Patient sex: F
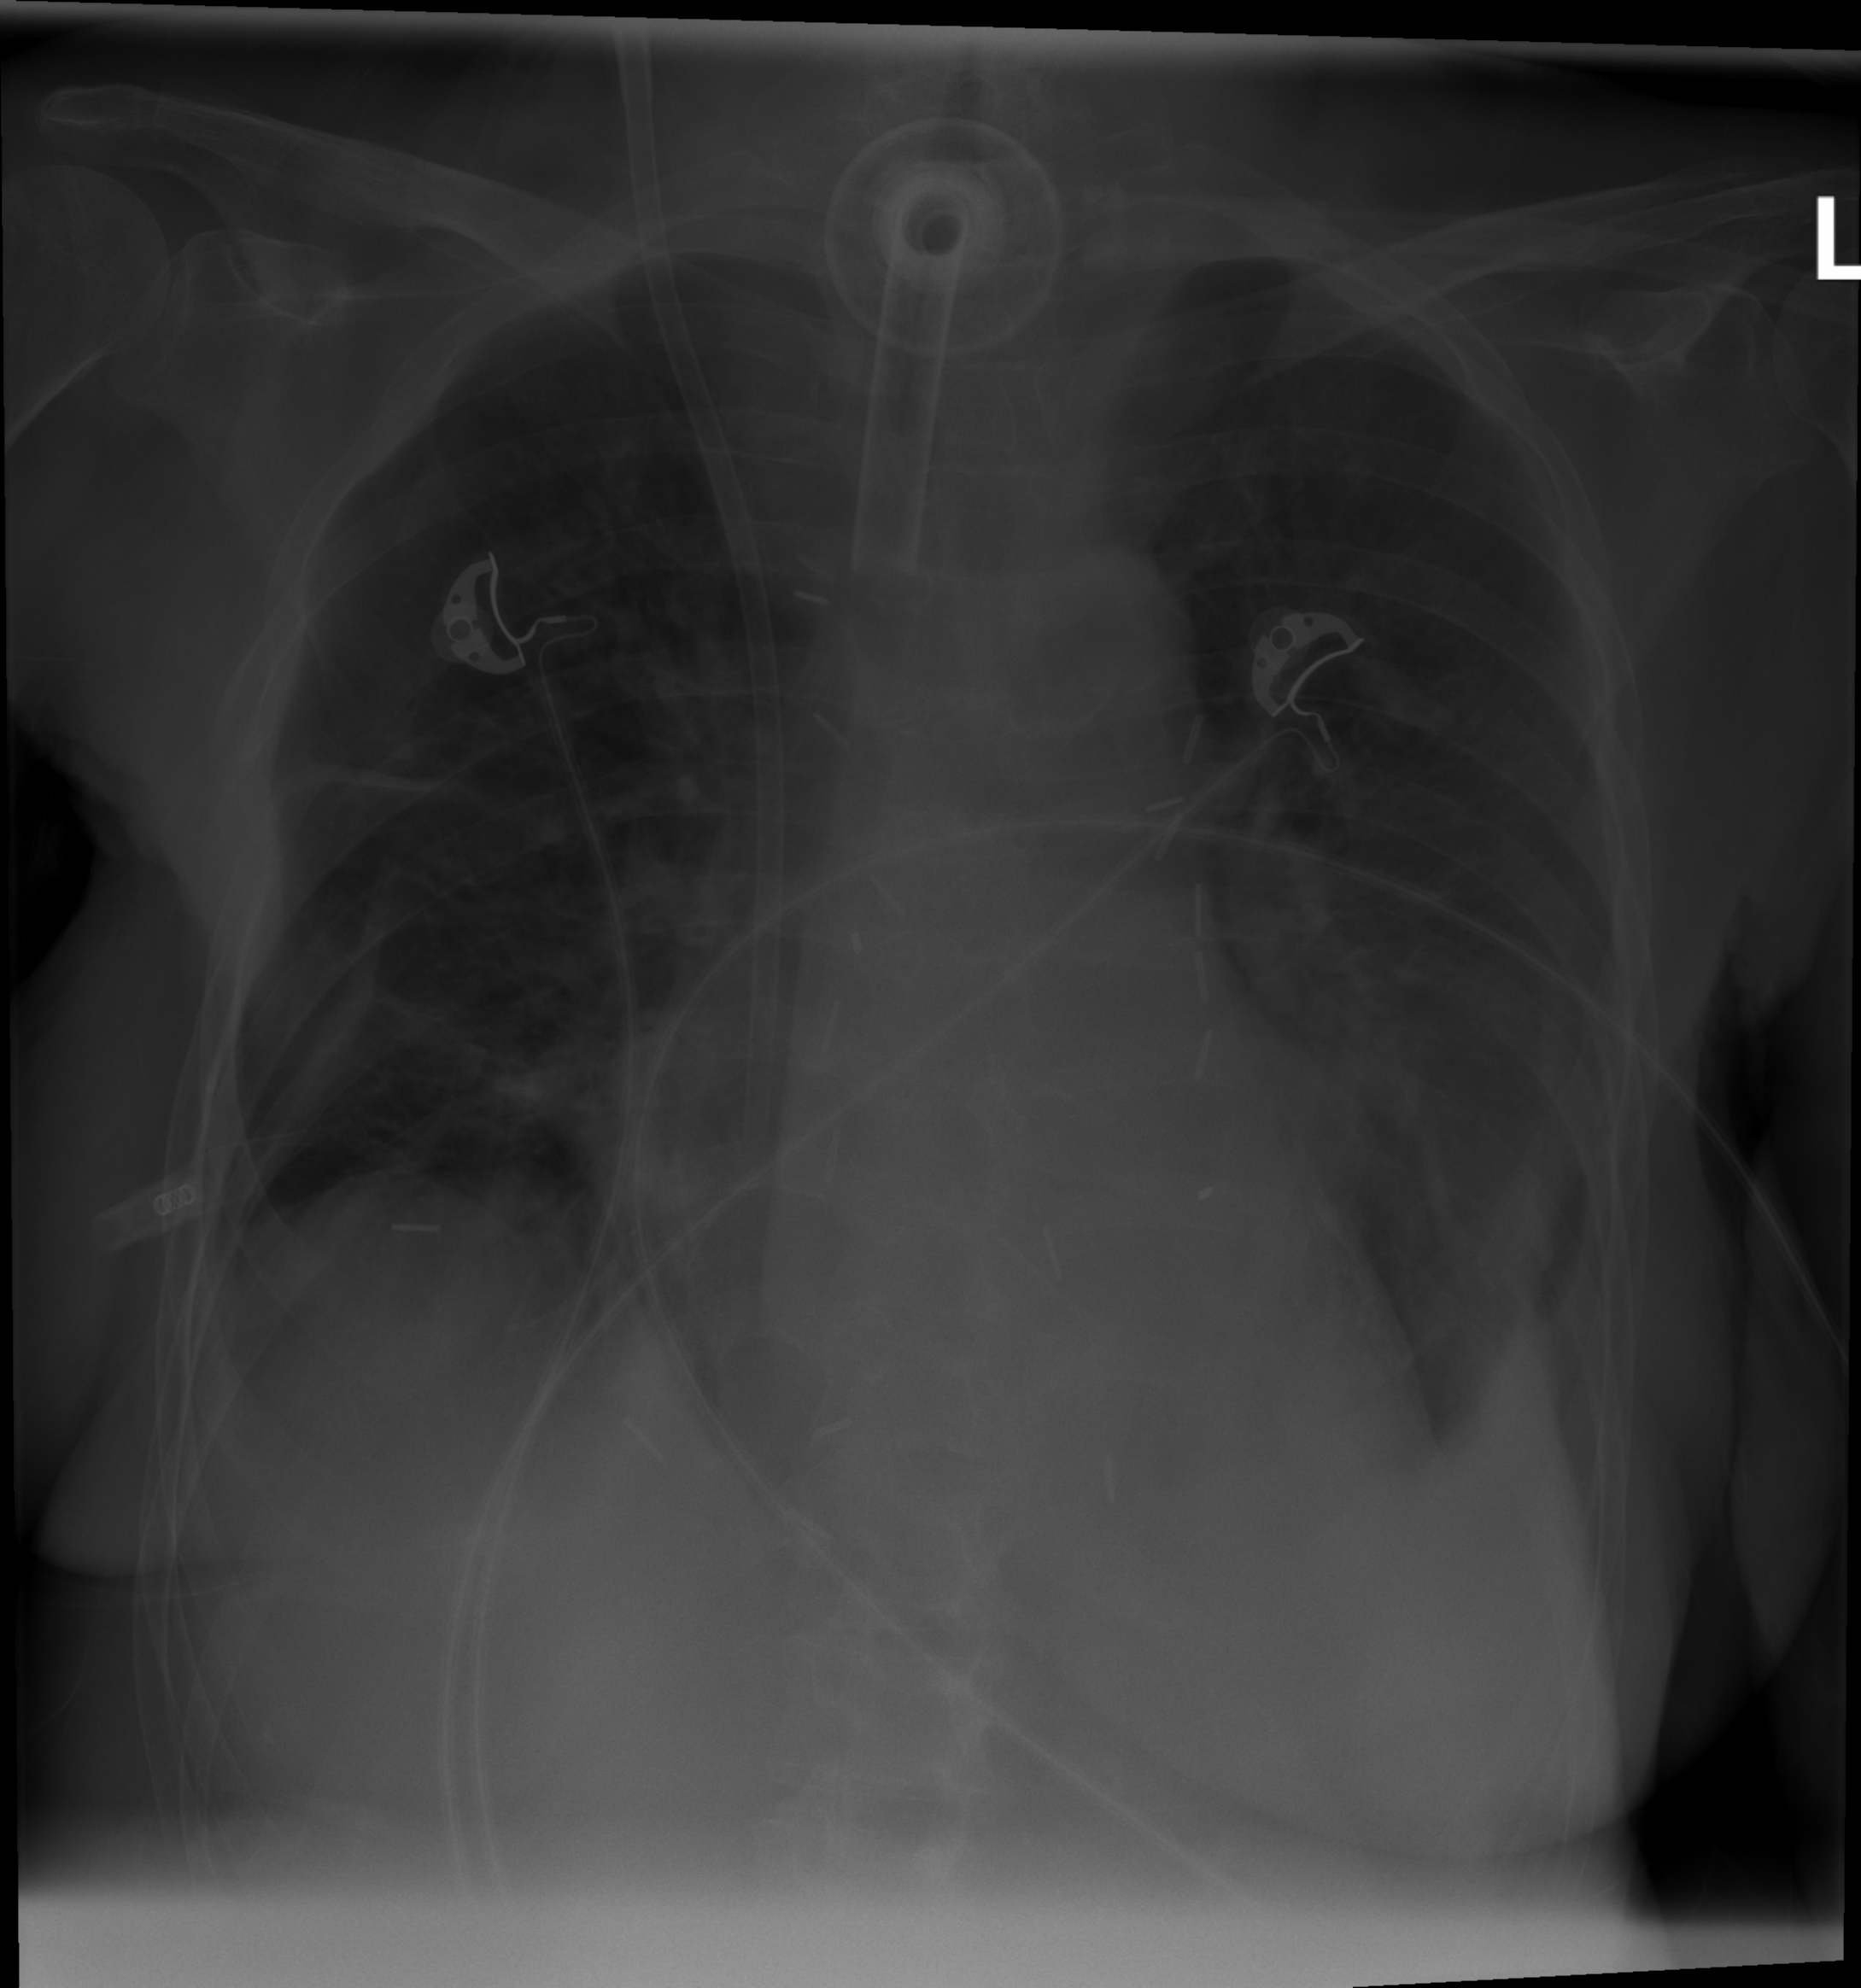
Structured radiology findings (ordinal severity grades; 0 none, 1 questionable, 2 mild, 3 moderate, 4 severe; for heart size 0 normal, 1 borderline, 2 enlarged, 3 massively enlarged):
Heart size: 2
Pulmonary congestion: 3
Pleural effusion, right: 2
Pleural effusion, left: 3
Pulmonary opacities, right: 0
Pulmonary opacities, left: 0
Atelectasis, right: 2
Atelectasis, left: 2